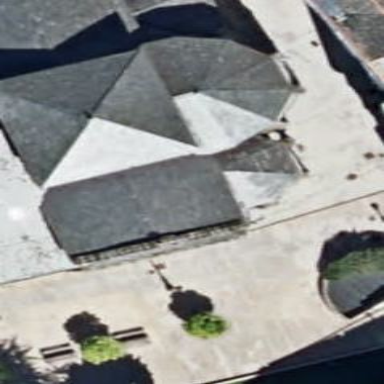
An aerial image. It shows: Part of building.